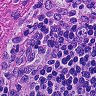
Metastatic tissue present: no